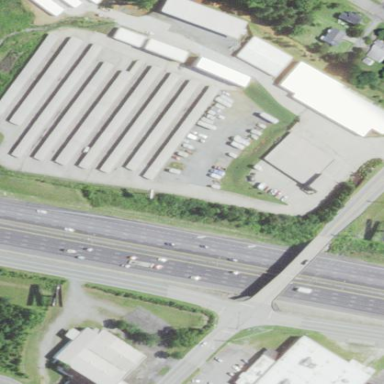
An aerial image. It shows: Storage rental shop.